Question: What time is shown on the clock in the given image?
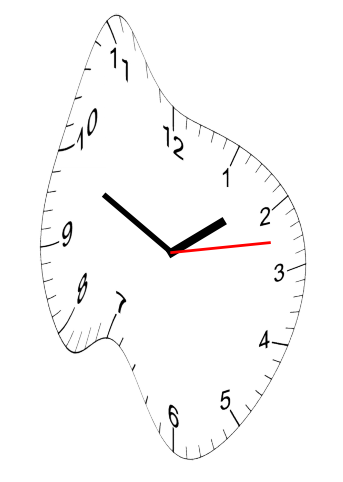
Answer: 01:49:13